Question: Description: I have a sheet (Ppto) with a list of IDs (Id), Credits(Cedent) and Debits(Recept). I would like to move these transactions to MP05, If Id are equal. If Ids are not equal move to MP04. Criterion: If Id = use MP05. If Id use MP04.
I'm a novice in google script, I need some support.

Thanks for your attention
'''
function mp() {
var ss = SpreadsheetApp.getActiveSpreadsheet();
var ppto = ss.getSheetByName('Ppto.');
var Id = ppto.getRange('B5:B12').getValues();
var cedent = ppto.getRange('D5:D12').getValues();
var recept = ppto.getRange('E5:E12').getValues();
for (var i = 0; i < cedent.length; i++) {
for (var j = 0; j < recept.length; j++) {
if (cedent[i] != '' ) {
if (recept[j] != '' ) {
//if (Id === Id) // MP-05
//if (Id != Id) // MP-04
{
ppto.getRange('H5:H12').setValues(cedent);
ppto.getRange('I5:I12').setValues(recept);
Logger.log(cedent[i]);
ppto.getRange('j5:j12').setValues(cedent);
ppto.getRange('k5:k12').setValues(recept);
}
}
}
}
}
}
'''
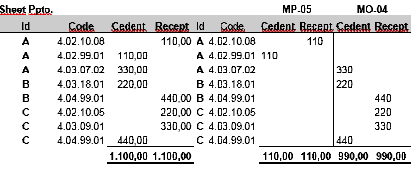
Answer: ### Strategy:
- - 'forEach'- 'some'- 'e[2]''f[3]''[0]'- -
### Sample Script:
'''
function transactionSegregator() {
var ss = SpreadsheetApp.getActiveSpreadsheet();
var ppto = ss.getSheetByName('Ppto.');
var data = ppto.getRange('B5:E12').getValues();
data.forEach(function(e) {
//e: Each row
if (e[2] && e.length == 4) {
//e[2]:credits; If this row is not spliced
data.some(function(f) {
//f:Each row; Second loop
if (e[2] == f[3]) {
//if credits = debit
if (e[0] == f[0]) {
//if id = id, splice two empty columns after Col4, else after Col2
e.splice(4, 0, '', '');
f.splice(4, 0, '', '');
} else {
e.splice(2, 0, '', '');
f.splice(2, 0, '', '');
}
return true;
}
});
}
});
Logger.log(data);
ppto.getRange(5, 6, data.length, data[0].length).setValues(data);// F5
}
'''
### References:
- <URL>